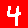
Digit: 4